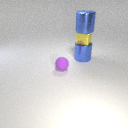
large blue metal cylinder below large blue metal cylinder